高一 · 计数
（2016 秋・松桃县校级期中）从高二抽出 50 名学生参加数学竞赛, 由成绩得到如图的频率分布直方图.

试利用频率分布直方图（图 1），求（精确到小数点后一位）:

（1）估算这 50 名学生成绩的众数;

(2) 在上述统计数据的分析中有一项计算见算法流程图 (图 2), 求输出 $S$ 的值. (注: $m_{i}, f_{i}$分别是第 $i$ 组分数的组中值和频率）.
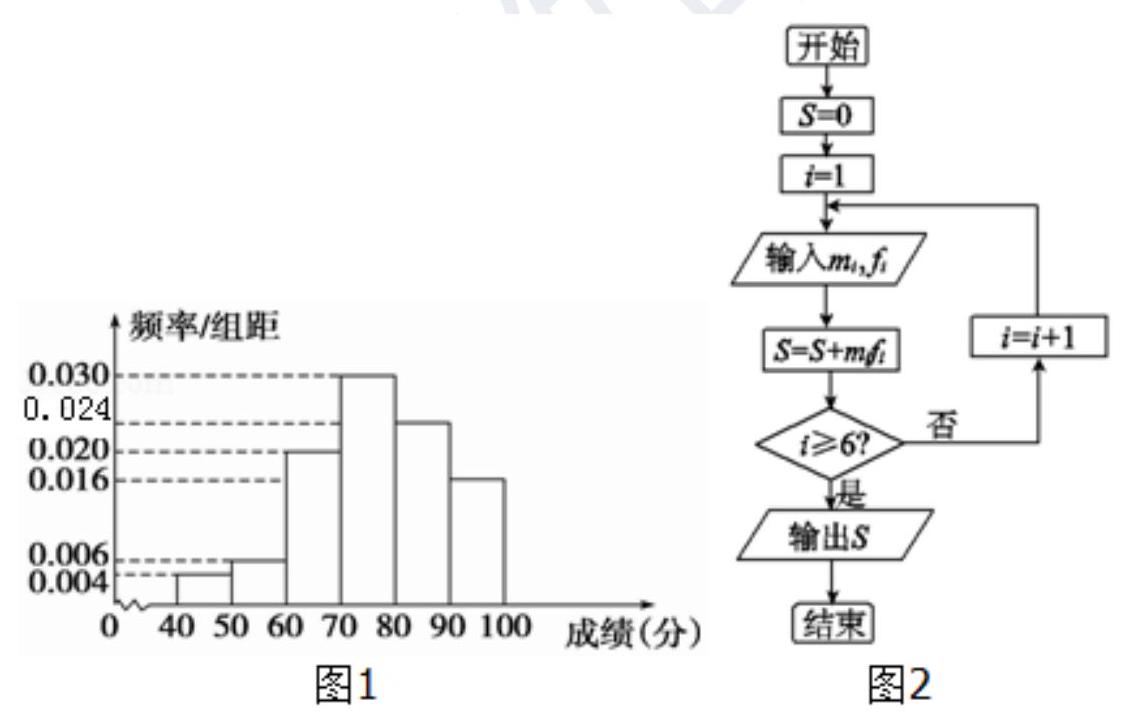
答案: 解：（1）由频率分布直方图知：众数 $P=75$;

(2) 由 $S \leftarrow S+m_{i} f_{i}$ 得

$$
S=45 \times 0.04+55 \times 0.06+65 \times 0.2+75 \times 0.3+85 \times 0.24+95 \times 0.16=76.2
$$

所以输出的 $S$ 的值为 76.2